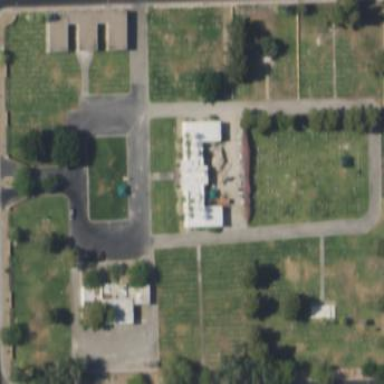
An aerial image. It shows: Cemetery.